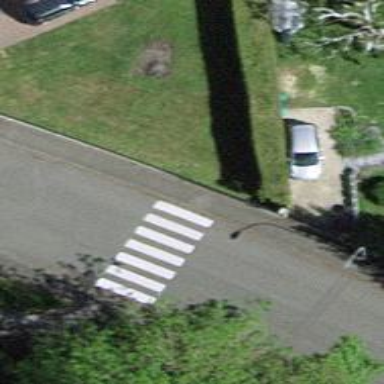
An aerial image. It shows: Uncontrolled zebra crossing on the road.